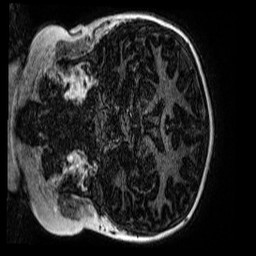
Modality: MP2RAGE
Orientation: coronal
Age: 9
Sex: male
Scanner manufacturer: siemens
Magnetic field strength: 3 T
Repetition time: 4 s
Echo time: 0.00299 s